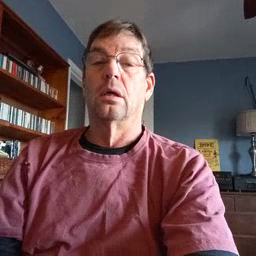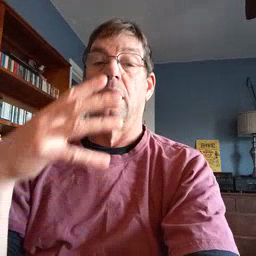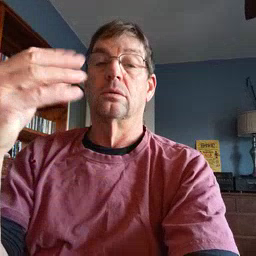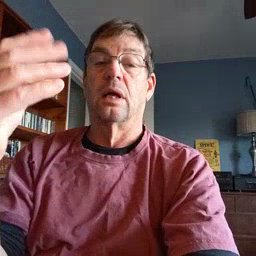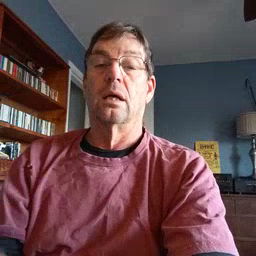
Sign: outside